Question: I want to add a custom view in TableViewHeader. But when I run the following code it creates a Cycle and app stuck for any user interaction.
'''
import UIKit
class ExpandableView: UIView {
@IBOutlet weak var userImgView: UIImageView!
@IBOutlet weak var userNamelbl: UILabel!
@IBOutlet weak var countLbl: UILabel!
@IBOutlet weak var rightArrowImgView: UIImageView!
var isExpanded = false
var contentView: UIView!
@IBOutlet weak var checkMarkView: UIImageView!
// Only override draw() if you perform custom drawing.
// An empty implementation adversely affects performance during animation.
override func draw(_ rect: CGRect) {
// Drawing code
}
public override init(frame: CGRect) {
super.init(frame: frame)
setUpView()
}
required init?(coder aDecoder: NSCoder) {
super.init(coder: aDecoder)
setUpView()
}
private func setUpView() {
let bundle = Bundle(for: type(of: self))
let nib = UINib(nibName: "ExpandableView", bundle: bundle)
self.contentView = nib.instantiate(withOwner: self, options: nil).first as? UIView
addSubview(contentView)
contentView.center = self.center
contentView.autoresizingMask = []
contentView.translatesAutoresizingMaskIntoConstraints = true
}
}
'''
I am using it as follows:
'''
func tableView(_ tableView: UITableView, viewForHeaderInSection section: Int) -> UIView? {
let frame = CGRect(x: 0, y: 0, width: tableView.frame.size.width, height: 60)
let expandabelView = ExpandableView(frame: frame)
return expandabelView
}
'''
And it shows following error on run.

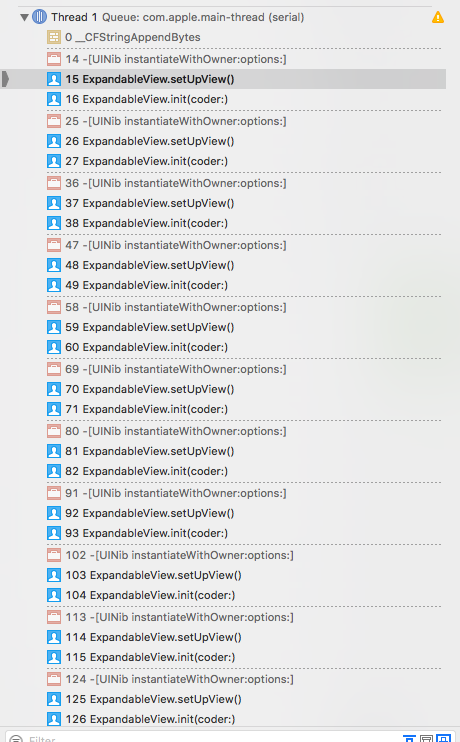
Answer: There may be many other ways, but I recommend you to make your 'ExpandableView' reusable to improve performance.
---
, simplify your 'ExpandableView' class:
'''
import UIKit
class ExpandableView: UITableViewHeaderFooterView {
@IBOutlet weak var userImgView: UIImageView!
@IBOutlet weak var userNamelbl: UILabel!
@IBOutlet weak var countLbl: UILabel!
@IBOutlet weak var rightArrowImgView: UIImageView!
var isExpanded = false
@IBOutlet weak var checkMarkView: UIImageView!
}
'''
Please do not miss that the superclass is 'UITableViewHeaderFooterView', not 'UIView'.
, check the settings of your 'ExpandableView.xib':
The setting of the defined view needs to be 'ExpandableView'.
<URL>
When you cannot choose 'ExpandableView' from the pull down list, you may need to input manually. Do not forget to check .
The Custom View setting of the needs to be empty.
<URL>
If there's some class already set, remove it manually.
Confirm all are connected properly to your 'ExpandableView'.
<URL>
(You should better reconnect them all, after you modified your xib.)
You may need to re-structure your view hierarchy and/or .
, modify your view controller holding the table view.
'''
override func viewDidLoad() {
super.viewDidLoad()
// Do any additional setup after loading the view, typically from a nib.
tableView.delegate = self
tableView.dataSource = self
//...
let nib = UINib(nibName: "ExpandableView", bundle: nil)
tableView.register(nib, forHeaderFooterViewReuseIdentifier: "ExpandableView")
tableView.estimatedSectionHeaderHeight = 60
tableView.sectionHeaderHeight = UITableView.automaticDimension
}
func tableView(_ tableView: UITableView, viewForHeaderInSection section: Int) -> UIView? {
let expandabelView = tableView.dequeueReusableHeaderFooterView(withIdentifier: "ExpandableView")
// Frame size should be represented with constraints.
return expandabelView
}
'''